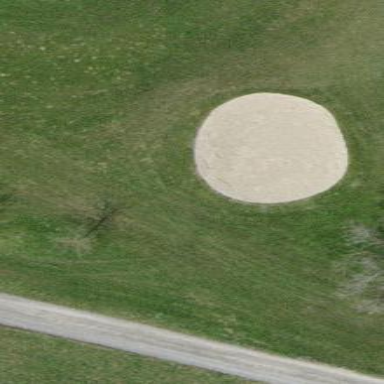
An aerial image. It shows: Golf bunker filled with natural sand.